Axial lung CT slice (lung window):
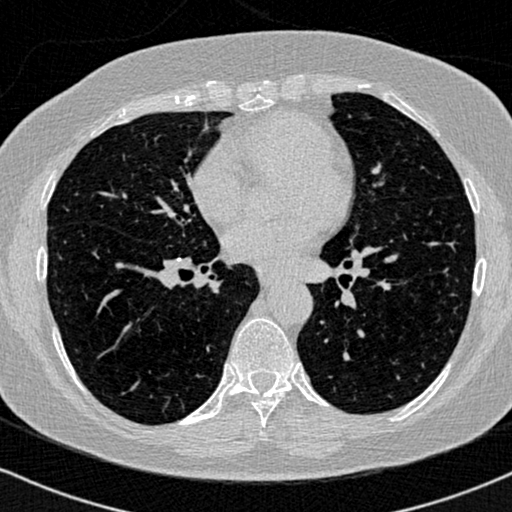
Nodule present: no